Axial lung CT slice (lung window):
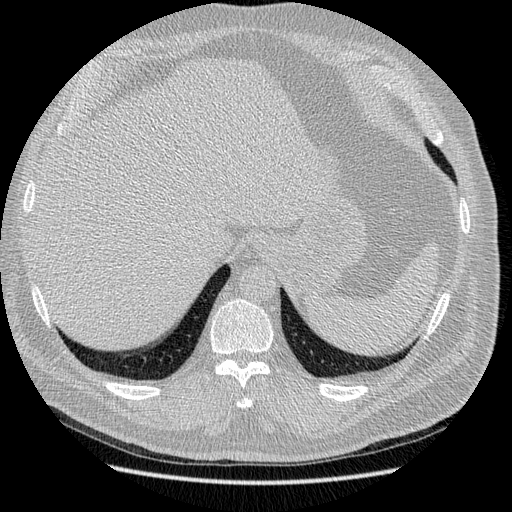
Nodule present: no